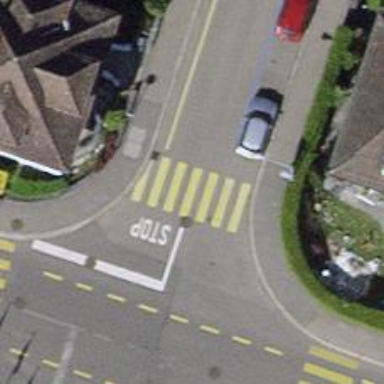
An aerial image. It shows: Marked zebra crossing on the road.